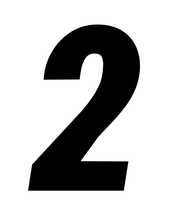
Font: Roboto-Italic_Condensed_Black_Italic